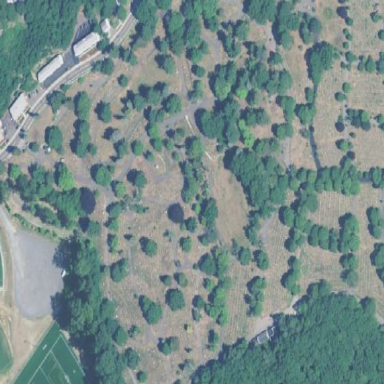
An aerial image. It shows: Cemetery with historical significance.